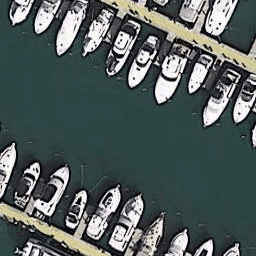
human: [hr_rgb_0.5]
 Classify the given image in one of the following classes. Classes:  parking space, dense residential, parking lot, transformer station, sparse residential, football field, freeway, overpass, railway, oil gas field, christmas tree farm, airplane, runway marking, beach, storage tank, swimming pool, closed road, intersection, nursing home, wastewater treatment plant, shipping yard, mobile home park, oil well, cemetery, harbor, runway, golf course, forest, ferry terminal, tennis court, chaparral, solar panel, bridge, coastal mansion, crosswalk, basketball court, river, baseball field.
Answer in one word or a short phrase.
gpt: harbor